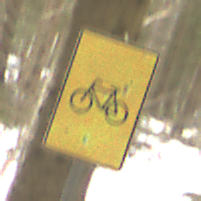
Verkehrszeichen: RadverkehrOhnePfeilsymbol
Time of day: MorningAfternoon
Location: Outdoor (Nature)
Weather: Overcast
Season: Winter
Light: Natural